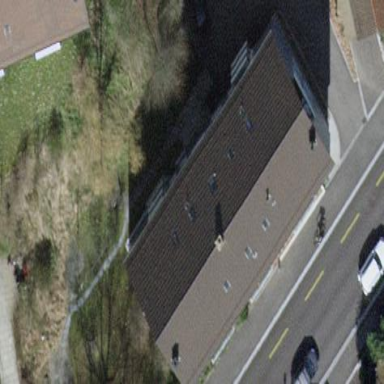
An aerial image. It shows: Building with tiled roof.